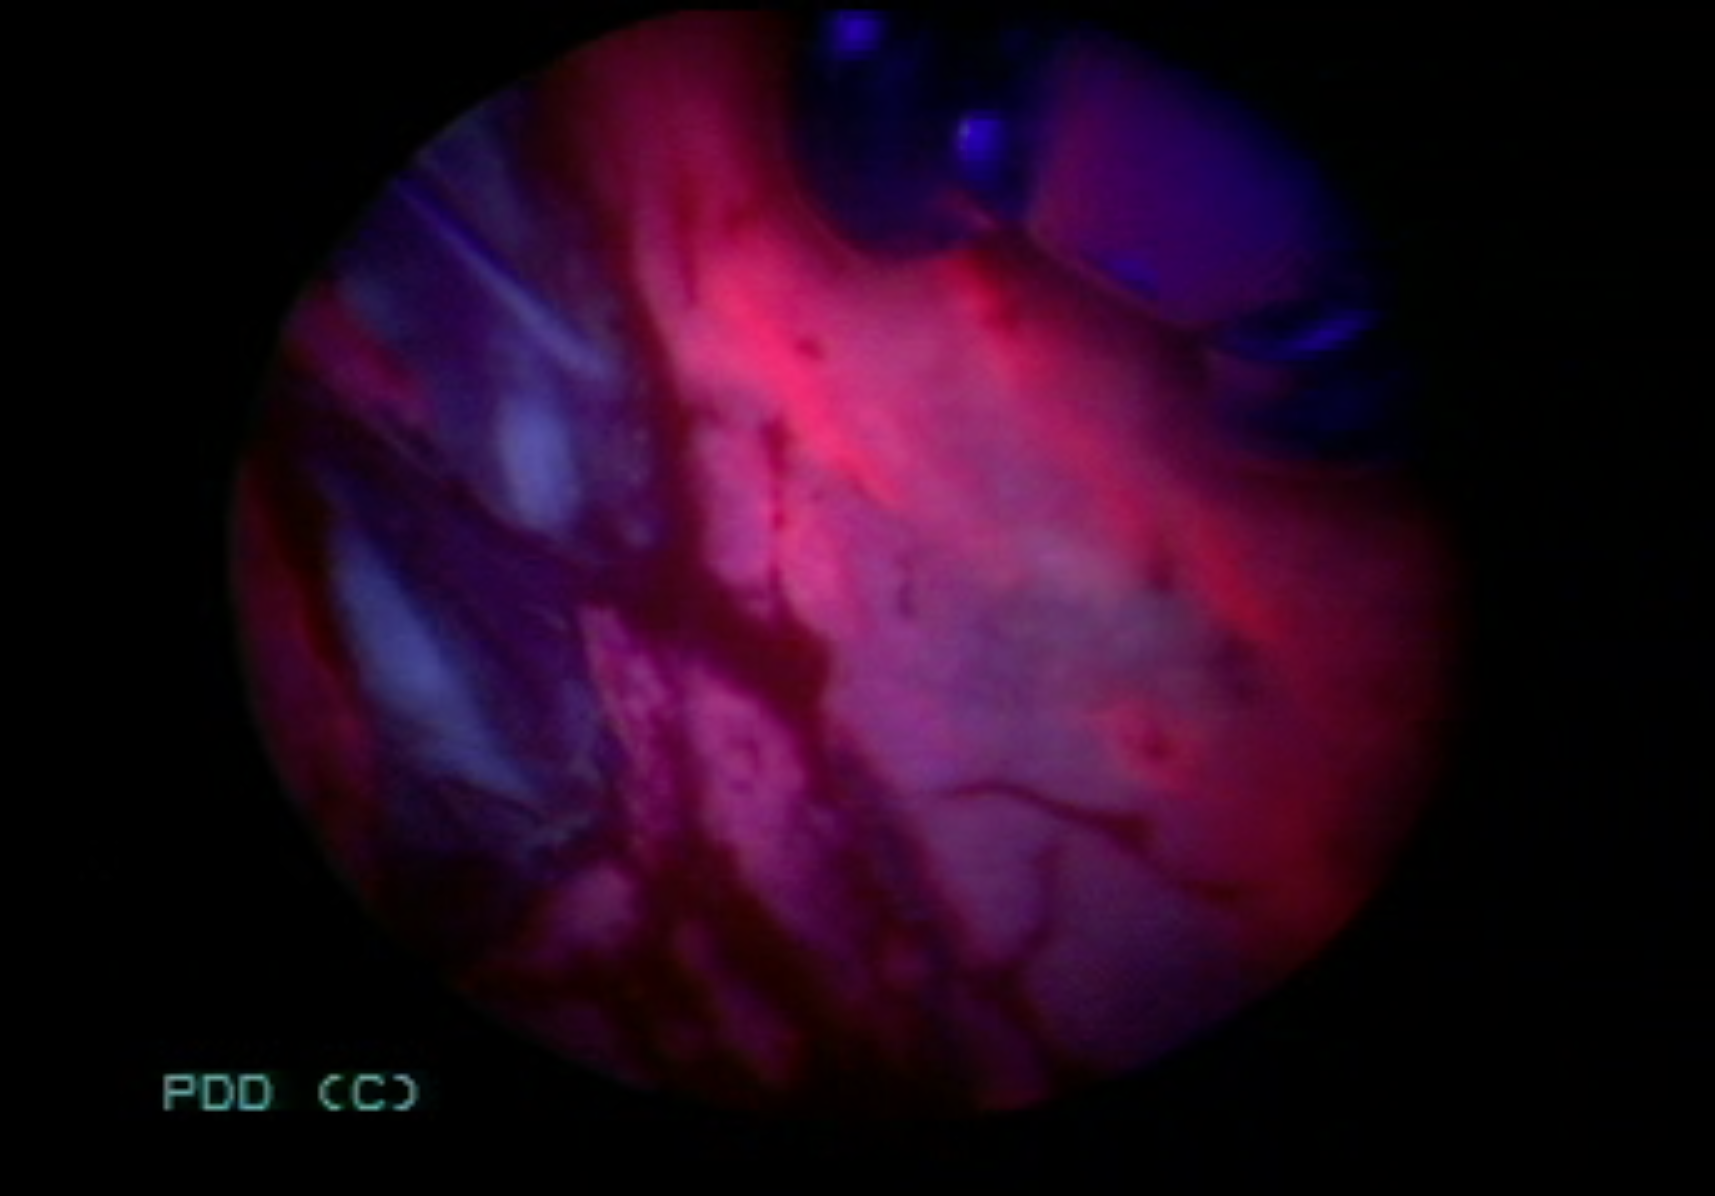
Modality: BLC
Class: Malignant
Subclass: CIS
Lesion: L2
Stage: Tis
Morphology: Non-papillary
Bladder cancer association: Yes